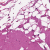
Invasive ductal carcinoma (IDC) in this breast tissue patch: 0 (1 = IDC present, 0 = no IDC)